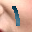
Label: 1